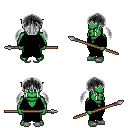
a pixel art fantasy rpg character, male body template, orc, green skin, black robe, white pants, gray twin-tailed hairstyle, white slippers, spear, four views (front, back, left, right), 2x2 character sprite sheet, small pixel art, hard edges, no anti-aliasing